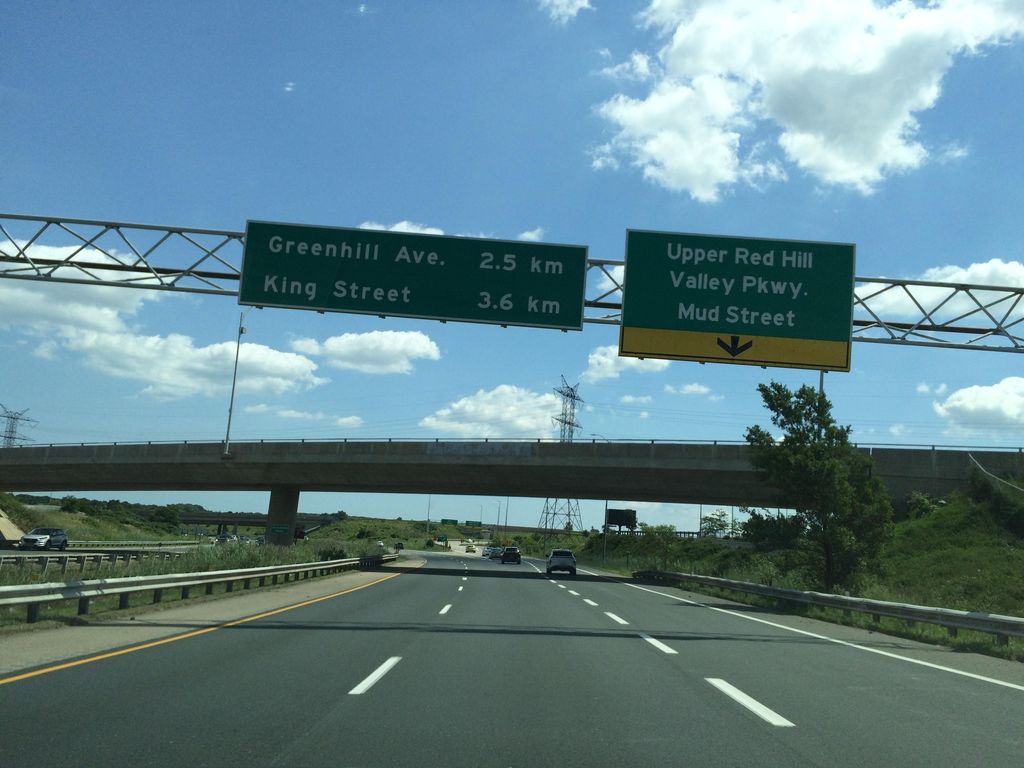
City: hamilton